Question: I am working on creating a Jenkins pipeline for unit-testing maybe with GTest.
My plan is to use the following tools:
GTest for Unit-Testing, gcov for generating gcda and gcno Files and gcovr for xml or Html outputs of the unit-testing results.
It's working well till now with the help from the internet and particularly stack overflow.
But I am struggling with 3 issues.
1. gcov is creating gcda and gcno files for gtest sources and my unit-tests. Because gcovr is invoking them and I see them in the HTML files. how can I avoid this? I only want my production code in the HTML files.
2. I can only see code coverage for template classes if gcov is generating gcda and gcno files for my unit-tests. So I need a simple idea for 1) Maybe can I use an exclude flag in gcovr?
3. Unused functions in template classes (inline functions) are not covered. Code coverage is always 100% but I tried with different flags, and nothing helped. -fprofile-abs-path --coverage -fno-inline -fno-inline-small-functions -fno-default-inline -fkeep-inline-functions

I added a picture to show, what I am talking about. UnitTests and GTests covering results should not appear in gcovr HTML...
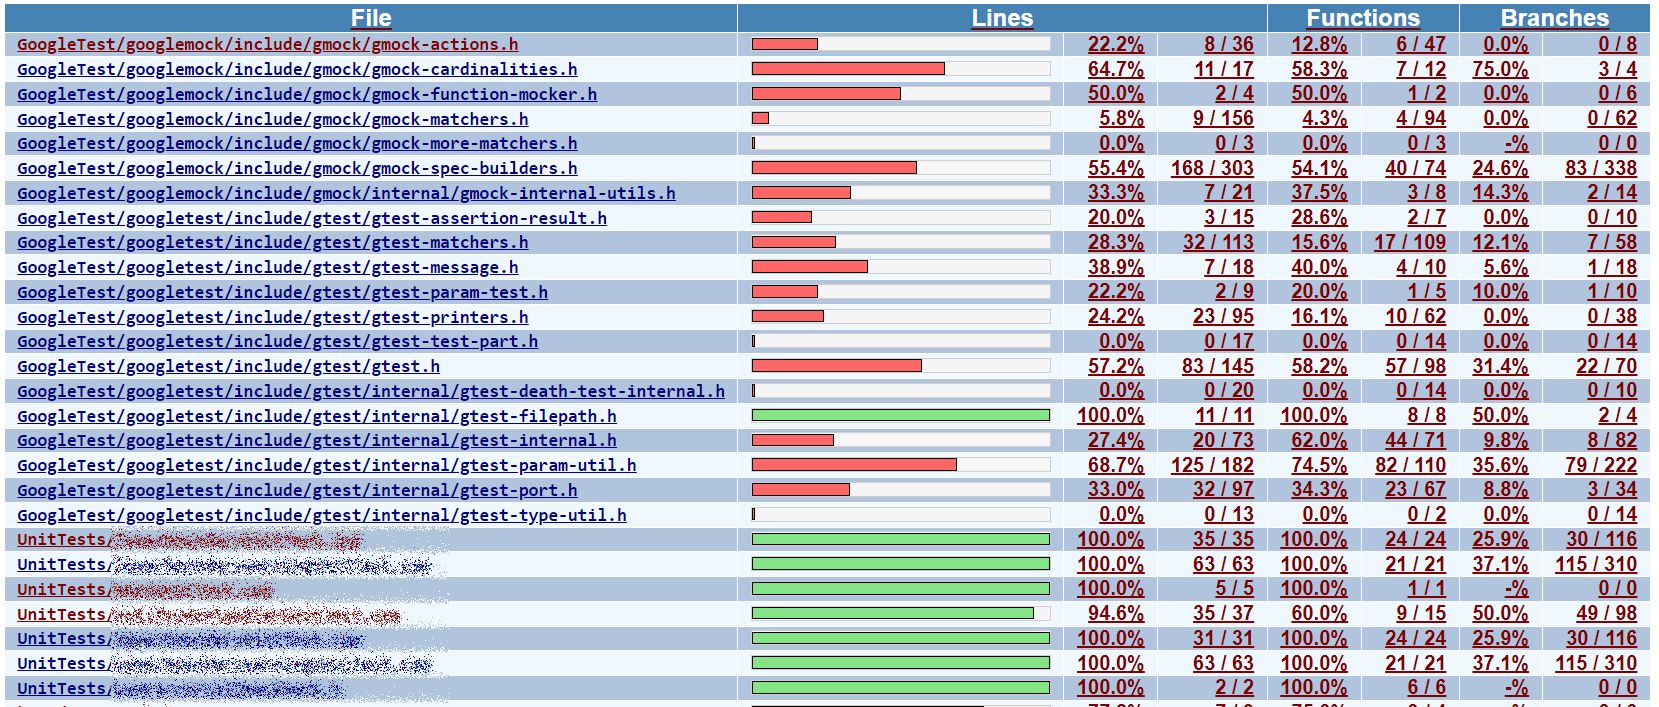
Answer: You can filter out unwanted coverage data, but you can't create data that doesn't exist.
> 1. gcov is creating gcda and gcno files for gtest sources and my unit-tests. Because gcovr is invoking them and I see them in the HTML files. how can I avoid this? I only want my production code in the HTML files.
Use 'gcovr --exclude GoogleTest/ --exclude UnitTests/'
Gcovr has a per-file filtering system that allows you to specify which . For a file to be included in the coverage report,
- '--filter'- '--exclude'
Or phrased in reverse: a file is excluded if it doesn't match any '--filter' or if it matches any '--exclude' pattern.
If you don't provide an explicit '--filter', then the default filter is the '--root' directory, which in turn defaults to the current working directory.
These patterns are regexes. Usually, these are used to match paths relative to the current working directory. For example, you can limit the reports to a 'src/' directory with 'gcovr --filter src/'. Or you can exclude the 'GoogleTest/' directory with 'gcovr --exclude GoogleTest/'.
Gcovr also has a way to filter gcda/gcno files ('search_paths' and '--gcov-filter'), but that is mostly useful as a performance optimization.
> 2. I can only see code coverage for template classes if gcov is generating gcda and gcno files for my unit-tests. So I need a simple idea for 1) Maybe can I use an exclude flag in gcovr?
This is by design. As explained above, you can solve this via gcovr's exclude flag.
You get a gcda/gcno file per compilation unit. Header files are included into multiple compilation units, so their coverage information is essentially split across all compilation units that include it.
So, if you want coverage for code in header files, and you include these headers into your unit tests, then gcovr also process the gcda/gcno files from those unit tests.
> 3. Unused functions in template classes (inline functions) are not covered. Code coverage is always 100% but I tried with different flags, and nothing helped. -fprofile-abs-path --coverage -fno-inline -fno-inline-small-functions -fno-default-inline -fkeep-inline-functions
The gcov coverage data model works on an assembly-code level. Counters are inserted by the compiler itself, but only for functions for which the compiler actually generates machine code. Thus, as far as gcov is concerned, inline functions, optimized-out code, and non-instantiated templates simply do not exist.
This is quite annoying, but it's potentially difficult to work around.
This can most clearly be avoided by making sure that all functions for which you want coverage data are referenced via your unit tests. It is not necessary to actually invoke that function, merely referencing it should be sufficient. For example, I'd write a function to 'ignore()' arbitrary values despite optimizations, then:
'''
ignore(&some_inline_function);
'''
<URL> { volatile T sinkhole = t; }'
Your suggested options like '-fno-inline' do not work because the code for these functions isn't generated in the first place.
With GCC and when using C++ (but not C), the '-fkeep-inline-functions' should work, but only for non-templated inline functions.
If a non-templated inline function is only used within one file and isn't provided in a header to multiple files, then it should instead be declared 'static' (in C) or in an anonymous namespace (in C++11 or later), so that '-Wunused-function' or '-Wall' notify you if it isn't referenced.
Templates are more tricky in general. Each distinct instantiation of a template results in separate functions. Gcovr does aggregate coverage data across them, but in order for the template to appear in the coverage data it must be instantiated at least once. You will have to do this manually.